Question: I genuinely don't even know where to start.
This problem started occurring after I installed the mrtk v2.0.
Before that I was able to deploy without any issue.
The error I'm getting is:

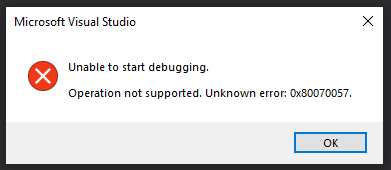
Answer: The solution ended up being re-targeting the solution to sdk version 17763 inside visual studio. Still building with 18362 in unity.
Thank you @davidkline-ms for suggesting trying this.